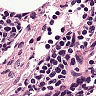
Metastatic tissue present: no